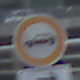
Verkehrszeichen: VerbotPersonenkraftwagen
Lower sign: RichtungsangabeDurchPfeile5
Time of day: MorningAfternoon
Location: Outdoor (Urban)
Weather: PartlyCloudy
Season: NotSpecified
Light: Natural